Question: 'VSCode version 1.16'
When i have unsaved changes in a file, the dot in the tab file's name is not really visible as seen below.

I'd like to highlight it somehow (e.g. to change its color). I inspected the dot element via 'Dev tools' in VSCode and it has a 'ciass' of 'action-label icon close-editor-action' but i am not sure how could I implement the 'CSS' into editors' customization..
I know about 'workbench.colorCustomizations' settings but i have not found any documentation about this particular little thing.
The only customizable setting of 'tabCloseButton' is changing its position but not its visual.
Does anybody know how could this be implemented?
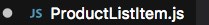
Answer: Extension <URL>.
For instance: changing the entire unsaved tab:
'''
.tab.dirty {
background-origin: border-box;
background-image: repeating-linear-gradient(
45deg,
transparent,
transparent 8px,
#465298 9px
);
}
'''
Or changing close icon:
'''
.tab.dirty .close-editor-action {
background: #465298 !important; /* here could be some inline image*/
border-radius: 50%;
}
'''